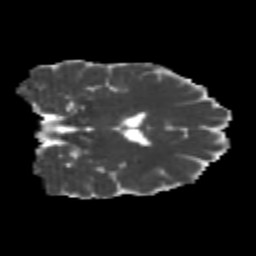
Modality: MD
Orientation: coronal
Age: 22
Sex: female
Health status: healthy
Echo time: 0.074 s